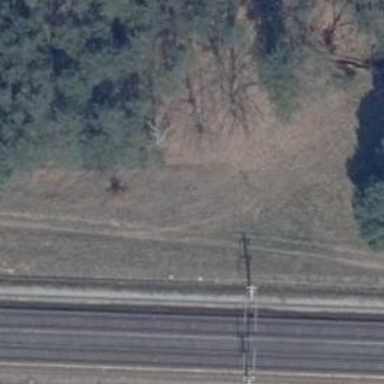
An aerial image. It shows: Grass track with grade5 track type.